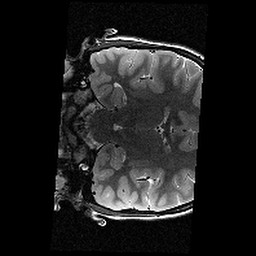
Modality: T2w
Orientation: coronal
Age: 9
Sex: female
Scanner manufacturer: siemens
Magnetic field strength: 3 T
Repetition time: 9.23 s
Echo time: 0.067 s